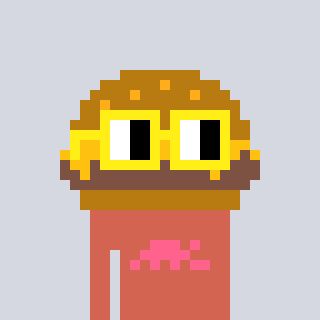
a pixel art character with square yellow glasses, a burger-shaped head and a peachy-colored body on a cool background